Question: I am trying to create a multiple bar chart of my data, depicting the mean of avgct for each region with error bars using ggplot2.
Here is a sample of my data:
'''
gregion lregion avgct
1 e 1.146
1 e 0.947
2 e 0.908
3 e 1.167
1 t 1.225
2 t 1.058
2 t 2.436
3 t 0.679
'''
So far I have managed to create this graph, but it seems to be plotting the maximum values for avgct not the mean and therefore I cannot create error bars.

I think I need to calculate the mean of avgct by gregion and lregion so that I have an average value of avgct for each region, like this:
'''
gregion lregion mean(avgct)
1 e 1.047
2 e 0.908
3 e 1.167
1 t 1.225
2 t 1.747
3 t 0.679
'''
If anyone can help me with this so that I can plot a barchart of averages with error bars for my data it would be very much appreciated!
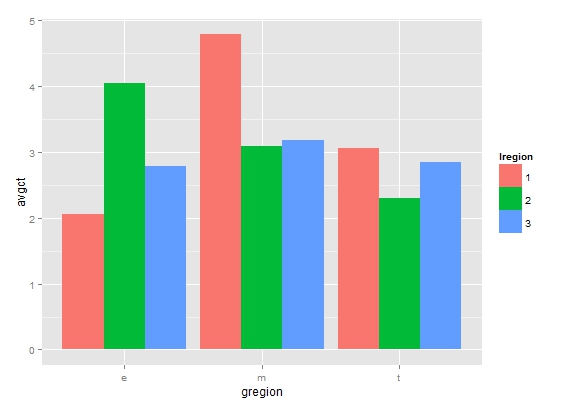
Answer: This is a basic aggregation question, so the typical starting point should be 'aggregate':
'''
> aggregate(avgct ~ gregion + lregion, mydf, mean)
gregion lregion avgct
1 1 e 1.0465
2 2 e 0.9080
3 3 e 1.1670
4 1 t 1.2250
5 2 t 1.7470
6 3 t 0.6790
'''
---
There are, however, several other alternatives, including "dplyr" and "data.table", that may be more appealing in the long run for convenience of syntax and overall efficiency.
'''
library(data.table)
as.data.table(mydf)[, mean(avgct), by = .(gregion, lregion)]
library(dplyr)
mydf %>% group_by(gregion, lregion) %>% summarise(avgct = mean(avgct))
'''